Interaction volume radius: 10 \u00c5
Interaction volume height: 10 \u00c5
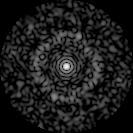
Disorder parameter: 0.851